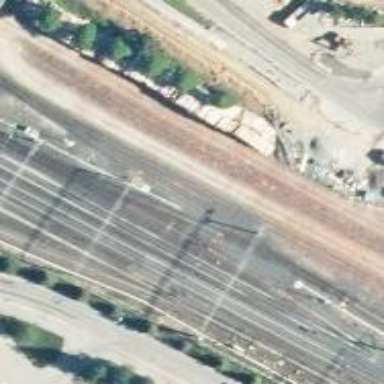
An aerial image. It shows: Railway yard.